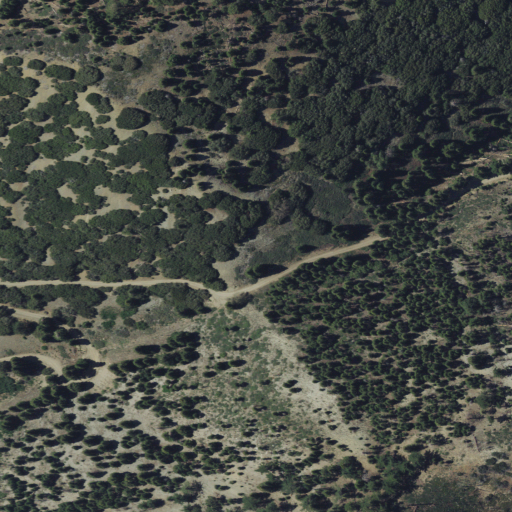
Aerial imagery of gap in California named Gunsight Pass containing grassland, open development, evergreen forest, and shrub